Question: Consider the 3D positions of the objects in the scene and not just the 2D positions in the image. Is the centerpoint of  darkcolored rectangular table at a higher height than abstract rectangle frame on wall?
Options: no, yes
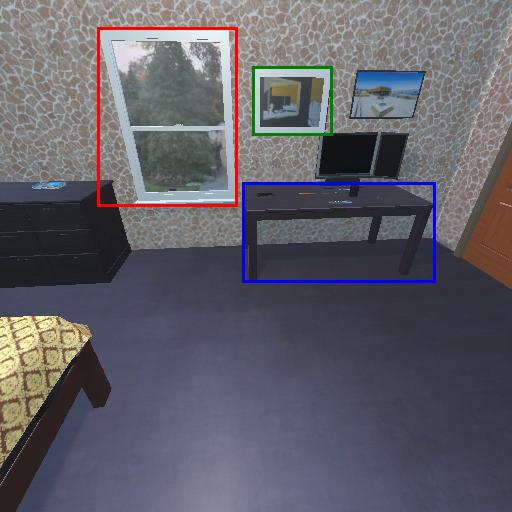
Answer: no